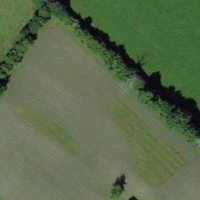
EUNIS habitat code: 24
Species observed at this site:
Cardamine pratensis